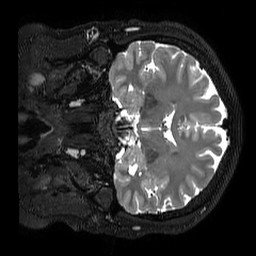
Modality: T2w
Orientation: coronal
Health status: ill
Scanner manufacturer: philips
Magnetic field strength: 3 T
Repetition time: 2.5 s
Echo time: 0.331 s